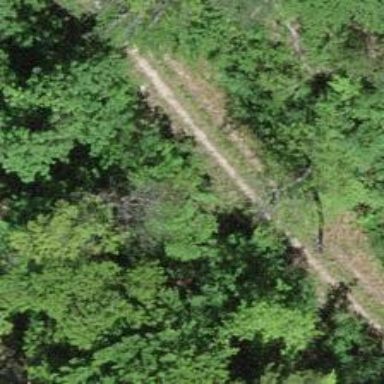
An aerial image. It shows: Gravel track with grade 3 tracktype.